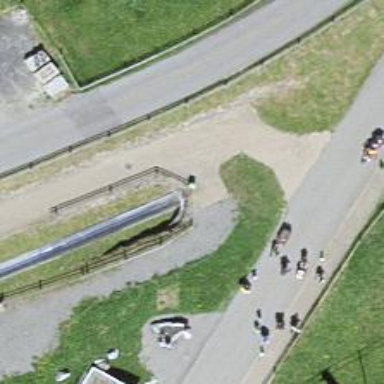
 which is popular sport for tobogganing."